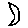
Label: moon